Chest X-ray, AP view. Patient: 64 years old, sex M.
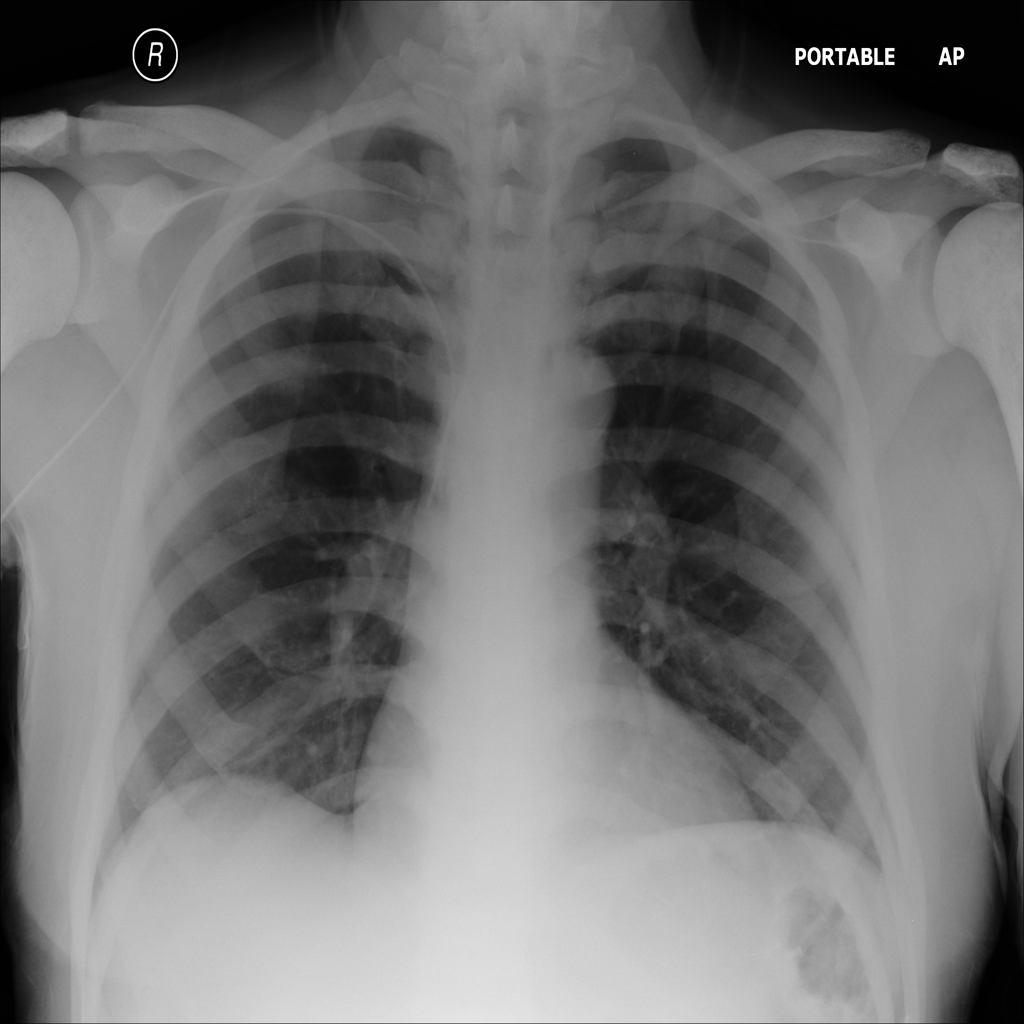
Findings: No Finding